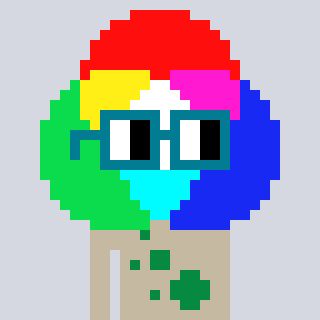
a pixel art character with square dark green glasses, a color circle-shaped head and a bege-colored body on a cool background